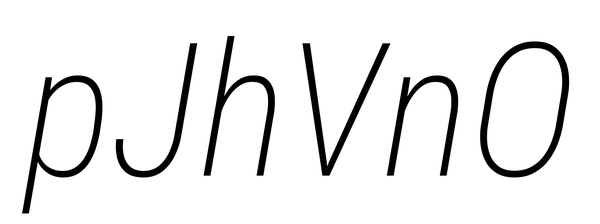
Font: Roboto-Italic_Condensed_ExtraLight_Italic